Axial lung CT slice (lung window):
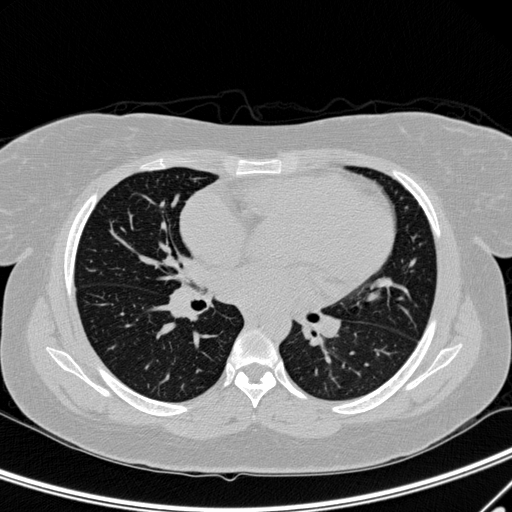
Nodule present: no